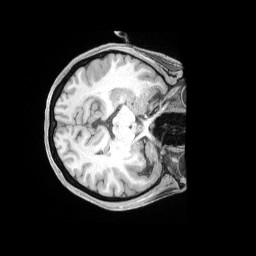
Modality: T1w
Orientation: axial
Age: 37
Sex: female
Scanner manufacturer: siemens
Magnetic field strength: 3 T
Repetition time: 2 s
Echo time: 0.00211 s